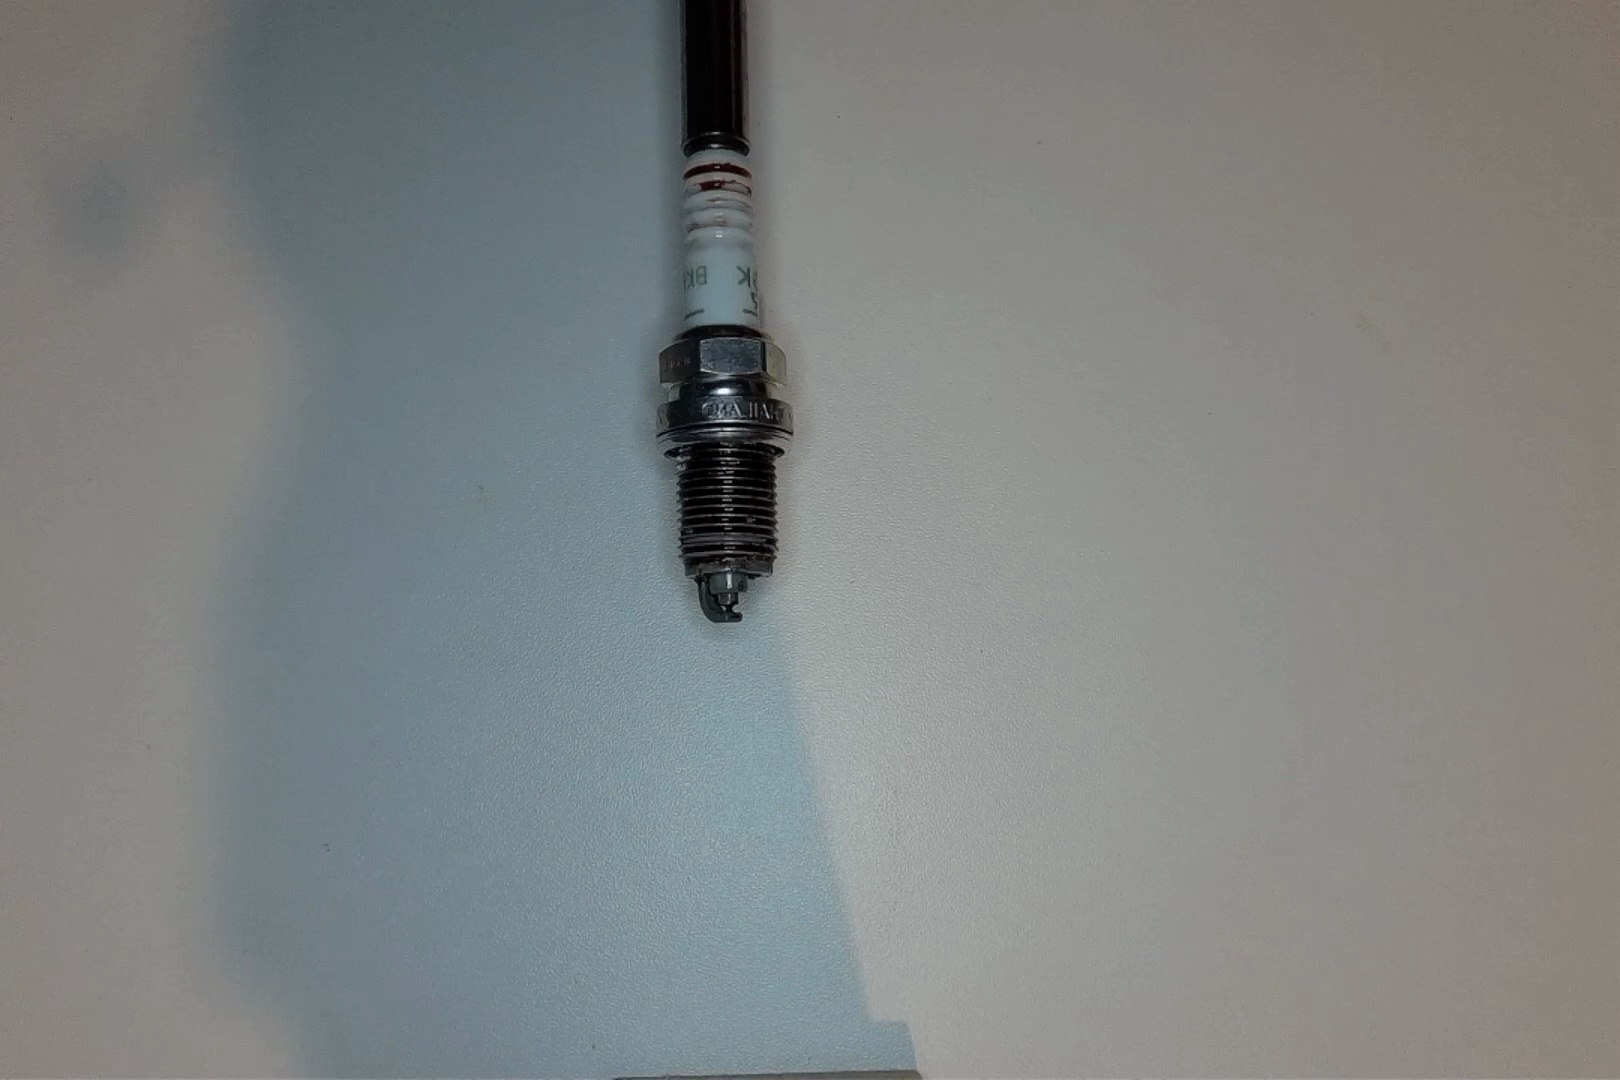
Label: anomaly